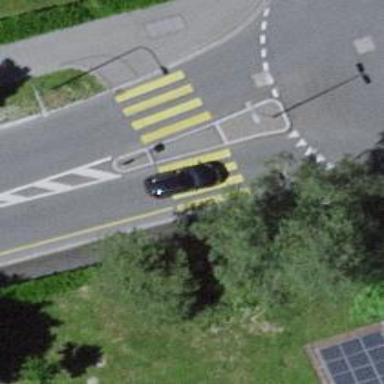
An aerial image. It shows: Uncontrolled crossing with central island on the road.